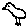
Label: bird